Question: Here's my code:
'''
<ion-list>
<ion-item>
<ion-avatar item-left>
<img src="img/avatar-small.jpg">
</ion-avatar>
<h2>Alissa Connor said something</h2>
<p>Sed ut perspiciatis unde omnis iste natus error sit Sed ut perspiciatis unde omnis iste natus error sit Sed ut perspiciatis unde omnis iste natus error sit </p>
</ion-item>
</ion-list>
'''
<URL>

I maybe use the wrong element to do this, but I would like to see the whole text.
Any idea?
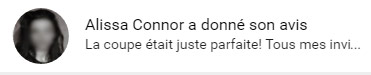
Answer: Ionic has a predefined style for that. Use 'text-wrap' on your ion-item (or class 'item-text-wrap' in Ionic 1):
'''
<ion-list>
<ion-item text-wrap>
<ion-avatar item-left>
<img src="img/avatar-small.jpg">
</ion-avatar>
<h2>Alissa Connor said something</h2>
<p>Sed ut perspiciatis unde omnis iste natus error sit Sed ut perspiciatis unde omnis iste natus error sit Sed ut perspiciatis unde omnis iste natus error sit </p>
</ion-item>
</ion-list>
'''